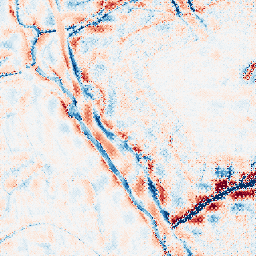
Category: wavelet
Decomposition family: wavelet_biorthogonal
Decomposition parameters: wavelet: bior3.5
level: 4
Upsampling method: regularized
Upsampling parameters: scale: 2
lambda_reg: 0.1
Upsampling scale: 2